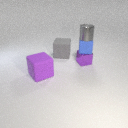
small gray metal cylinder above small purple metal cube